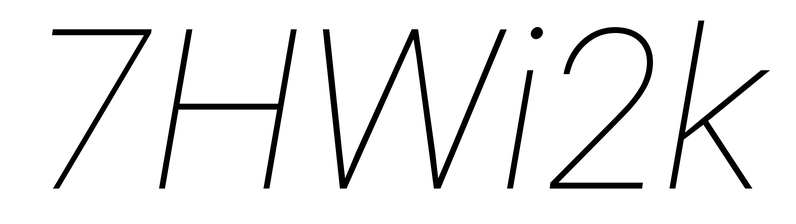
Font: Roboto-Italic_Thin_Italic